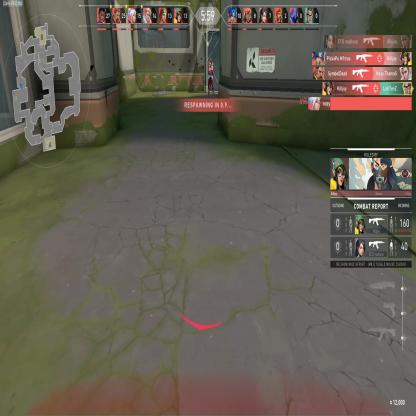
Label: enemy